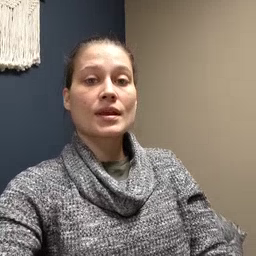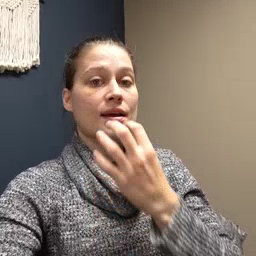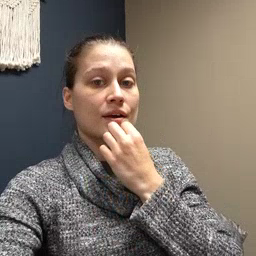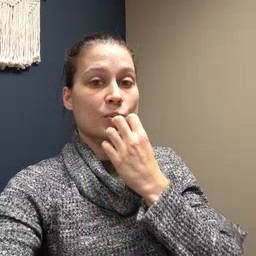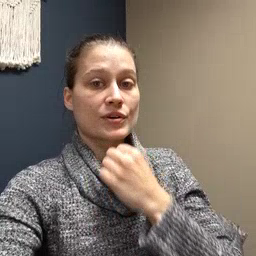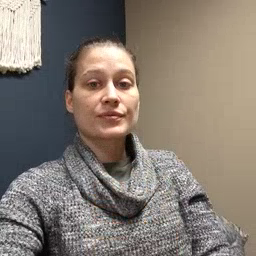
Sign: underwear